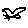
Label: bird